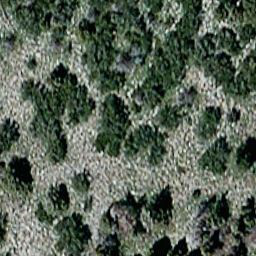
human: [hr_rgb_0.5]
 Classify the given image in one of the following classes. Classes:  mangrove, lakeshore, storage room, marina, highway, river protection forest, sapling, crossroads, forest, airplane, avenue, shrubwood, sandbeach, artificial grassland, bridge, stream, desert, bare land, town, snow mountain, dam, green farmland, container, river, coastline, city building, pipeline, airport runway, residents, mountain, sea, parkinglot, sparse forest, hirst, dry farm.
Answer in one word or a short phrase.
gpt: sparse forest